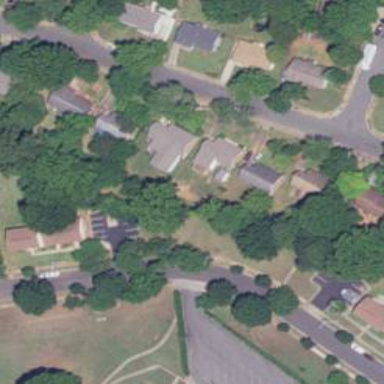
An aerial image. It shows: Neighborhood.